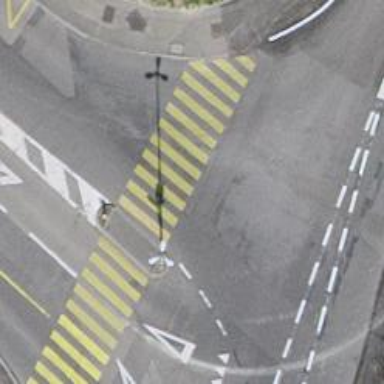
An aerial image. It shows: Uncontrolled crossing with central island on the road.